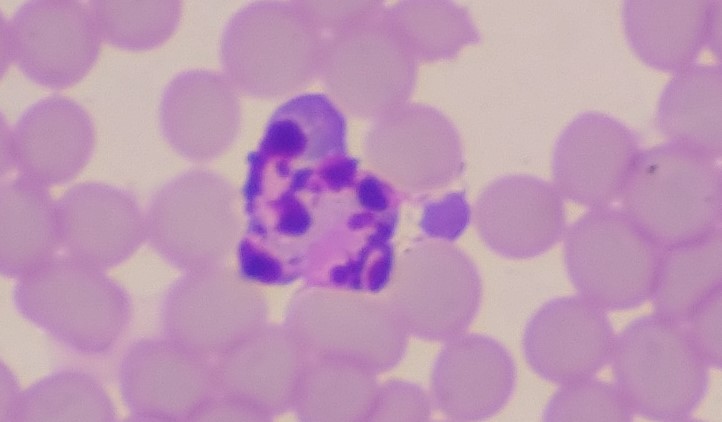
White blood cell type: Basophil